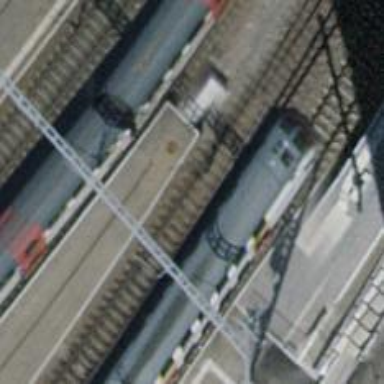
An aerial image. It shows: Railway signal.